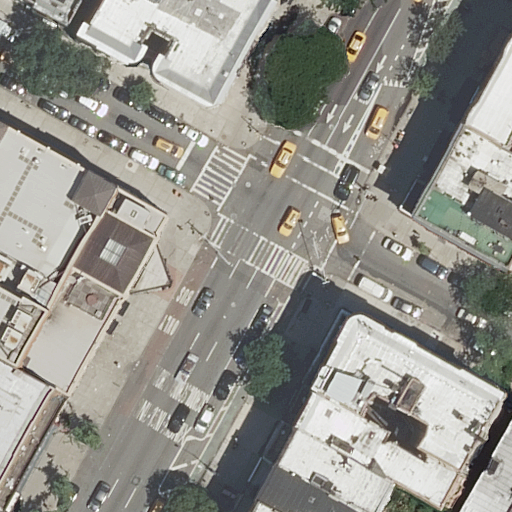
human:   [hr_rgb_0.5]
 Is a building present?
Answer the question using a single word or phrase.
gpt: yes

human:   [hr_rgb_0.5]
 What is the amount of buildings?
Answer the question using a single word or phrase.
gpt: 14

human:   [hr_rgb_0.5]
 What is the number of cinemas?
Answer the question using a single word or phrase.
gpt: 1

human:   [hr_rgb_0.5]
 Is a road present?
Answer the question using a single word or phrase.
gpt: yes

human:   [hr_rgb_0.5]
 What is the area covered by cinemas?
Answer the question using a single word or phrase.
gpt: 766m2

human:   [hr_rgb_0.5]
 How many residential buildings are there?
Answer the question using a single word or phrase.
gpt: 14

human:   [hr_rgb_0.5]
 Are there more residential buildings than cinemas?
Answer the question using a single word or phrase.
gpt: yes

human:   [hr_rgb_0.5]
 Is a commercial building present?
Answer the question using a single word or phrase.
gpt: no

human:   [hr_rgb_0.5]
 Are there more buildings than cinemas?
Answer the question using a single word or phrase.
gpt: yes

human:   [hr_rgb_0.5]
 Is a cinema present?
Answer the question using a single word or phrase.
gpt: yes

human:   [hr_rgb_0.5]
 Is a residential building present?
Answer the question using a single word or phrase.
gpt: yes

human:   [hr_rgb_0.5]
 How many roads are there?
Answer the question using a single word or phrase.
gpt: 5

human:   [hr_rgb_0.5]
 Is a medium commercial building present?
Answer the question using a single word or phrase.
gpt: no

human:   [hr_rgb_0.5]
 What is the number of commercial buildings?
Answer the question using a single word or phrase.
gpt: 0

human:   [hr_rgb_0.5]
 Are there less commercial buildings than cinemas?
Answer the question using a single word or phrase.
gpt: yes

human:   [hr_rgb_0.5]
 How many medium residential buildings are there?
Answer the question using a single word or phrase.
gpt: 5

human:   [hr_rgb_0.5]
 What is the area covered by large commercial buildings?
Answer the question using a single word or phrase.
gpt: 0m2

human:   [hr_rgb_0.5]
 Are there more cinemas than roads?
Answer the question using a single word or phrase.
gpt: no

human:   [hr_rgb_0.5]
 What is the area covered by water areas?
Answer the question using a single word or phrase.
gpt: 0m2

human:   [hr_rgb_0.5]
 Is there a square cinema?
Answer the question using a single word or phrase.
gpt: no

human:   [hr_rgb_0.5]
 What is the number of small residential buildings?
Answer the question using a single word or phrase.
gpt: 5

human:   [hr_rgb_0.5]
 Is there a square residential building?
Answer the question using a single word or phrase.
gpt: no

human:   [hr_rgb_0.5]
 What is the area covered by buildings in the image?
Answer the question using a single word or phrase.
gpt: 4384m2

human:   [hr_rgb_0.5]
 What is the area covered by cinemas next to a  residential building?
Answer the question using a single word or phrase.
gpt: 766m2

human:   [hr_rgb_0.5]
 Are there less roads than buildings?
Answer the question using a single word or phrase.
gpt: yes

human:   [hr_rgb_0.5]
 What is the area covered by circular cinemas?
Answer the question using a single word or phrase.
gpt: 0m2

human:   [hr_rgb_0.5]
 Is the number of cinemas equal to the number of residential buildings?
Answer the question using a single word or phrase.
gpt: no

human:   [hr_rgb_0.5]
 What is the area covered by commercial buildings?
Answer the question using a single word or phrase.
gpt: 0m2

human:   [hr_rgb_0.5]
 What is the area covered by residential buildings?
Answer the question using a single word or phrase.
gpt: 4384m2

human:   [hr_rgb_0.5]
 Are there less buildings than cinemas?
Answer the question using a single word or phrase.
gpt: no

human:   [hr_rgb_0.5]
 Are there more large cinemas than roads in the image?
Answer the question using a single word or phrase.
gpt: no

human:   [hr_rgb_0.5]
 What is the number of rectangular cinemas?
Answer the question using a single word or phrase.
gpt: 0

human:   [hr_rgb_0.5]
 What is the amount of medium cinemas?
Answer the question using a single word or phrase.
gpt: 0

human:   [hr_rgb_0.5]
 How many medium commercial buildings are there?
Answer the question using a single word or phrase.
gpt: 0

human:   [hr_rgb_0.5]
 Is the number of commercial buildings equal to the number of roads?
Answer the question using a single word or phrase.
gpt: no

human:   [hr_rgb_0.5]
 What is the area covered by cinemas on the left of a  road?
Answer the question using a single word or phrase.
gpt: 766m2

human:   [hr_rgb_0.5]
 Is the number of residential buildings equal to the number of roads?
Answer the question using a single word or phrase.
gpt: no

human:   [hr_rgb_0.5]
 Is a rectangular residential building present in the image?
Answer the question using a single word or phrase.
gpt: yes

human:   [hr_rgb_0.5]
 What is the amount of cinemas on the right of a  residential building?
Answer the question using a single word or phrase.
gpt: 0

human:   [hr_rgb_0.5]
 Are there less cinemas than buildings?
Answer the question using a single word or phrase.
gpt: yes

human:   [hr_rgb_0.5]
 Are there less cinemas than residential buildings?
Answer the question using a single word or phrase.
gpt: yes

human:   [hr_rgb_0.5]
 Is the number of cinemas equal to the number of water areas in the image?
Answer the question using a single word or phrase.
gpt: no

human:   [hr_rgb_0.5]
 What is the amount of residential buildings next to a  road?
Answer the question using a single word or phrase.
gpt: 14

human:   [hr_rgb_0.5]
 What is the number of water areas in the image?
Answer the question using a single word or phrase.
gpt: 0

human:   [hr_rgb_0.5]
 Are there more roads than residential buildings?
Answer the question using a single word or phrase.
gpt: no

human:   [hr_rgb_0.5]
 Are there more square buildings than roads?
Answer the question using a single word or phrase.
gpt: no

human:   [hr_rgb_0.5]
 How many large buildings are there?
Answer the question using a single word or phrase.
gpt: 4

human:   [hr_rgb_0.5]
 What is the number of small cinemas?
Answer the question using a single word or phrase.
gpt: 0

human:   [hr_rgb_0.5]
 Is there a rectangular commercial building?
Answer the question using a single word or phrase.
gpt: no

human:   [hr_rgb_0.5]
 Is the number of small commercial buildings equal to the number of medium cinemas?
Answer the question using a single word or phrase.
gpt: yes

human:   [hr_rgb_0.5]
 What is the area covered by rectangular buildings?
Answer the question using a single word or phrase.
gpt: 1027m2

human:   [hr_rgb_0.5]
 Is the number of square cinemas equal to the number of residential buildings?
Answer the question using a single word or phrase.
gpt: no

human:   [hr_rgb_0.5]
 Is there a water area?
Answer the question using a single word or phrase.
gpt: no

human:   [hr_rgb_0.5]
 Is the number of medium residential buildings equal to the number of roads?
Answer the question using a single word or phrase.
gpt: yes

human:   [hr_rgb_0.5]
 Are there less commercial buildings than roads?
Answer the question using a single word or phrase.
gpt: yes

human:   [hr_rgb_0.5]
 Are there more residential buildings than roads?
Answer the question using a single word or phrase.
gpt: yes

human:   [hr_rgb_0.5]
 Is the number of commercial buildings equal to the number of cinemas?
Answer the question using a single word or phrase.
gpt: no

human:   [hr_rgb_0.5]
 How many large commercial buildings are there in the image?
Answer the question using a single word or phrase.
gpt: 0

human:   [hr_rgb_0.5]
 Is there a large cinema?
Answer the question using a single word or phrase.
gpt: yes

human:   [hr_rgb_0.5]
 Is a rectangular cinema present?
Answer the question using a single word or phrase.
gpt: no

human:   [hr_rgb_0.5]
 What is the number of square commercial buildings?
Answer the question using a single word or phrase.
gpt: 0

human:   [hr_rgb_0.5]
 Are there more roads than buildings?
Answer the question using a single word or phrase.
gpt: no

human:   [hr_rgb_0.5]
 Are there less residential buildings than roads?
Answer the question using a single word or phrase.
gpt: no

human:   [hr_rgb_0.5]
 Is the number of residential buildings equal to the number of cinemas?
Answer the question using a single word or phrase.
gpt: no